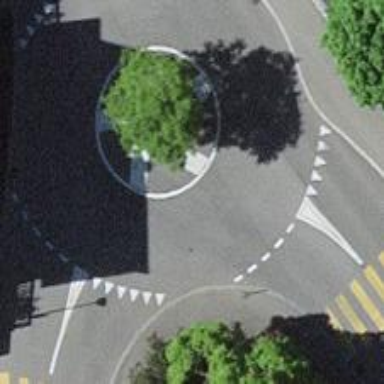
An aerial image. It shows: Residential road that intersects with roundabout.